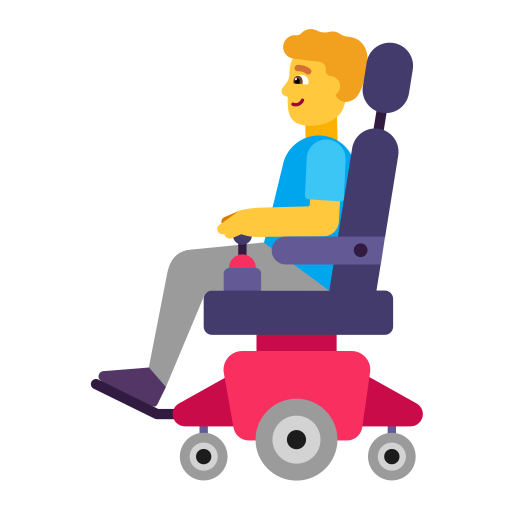
man in motorized wheelchair flat default